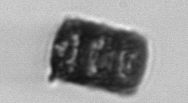
Label: Paralia_sulcata